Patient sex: M
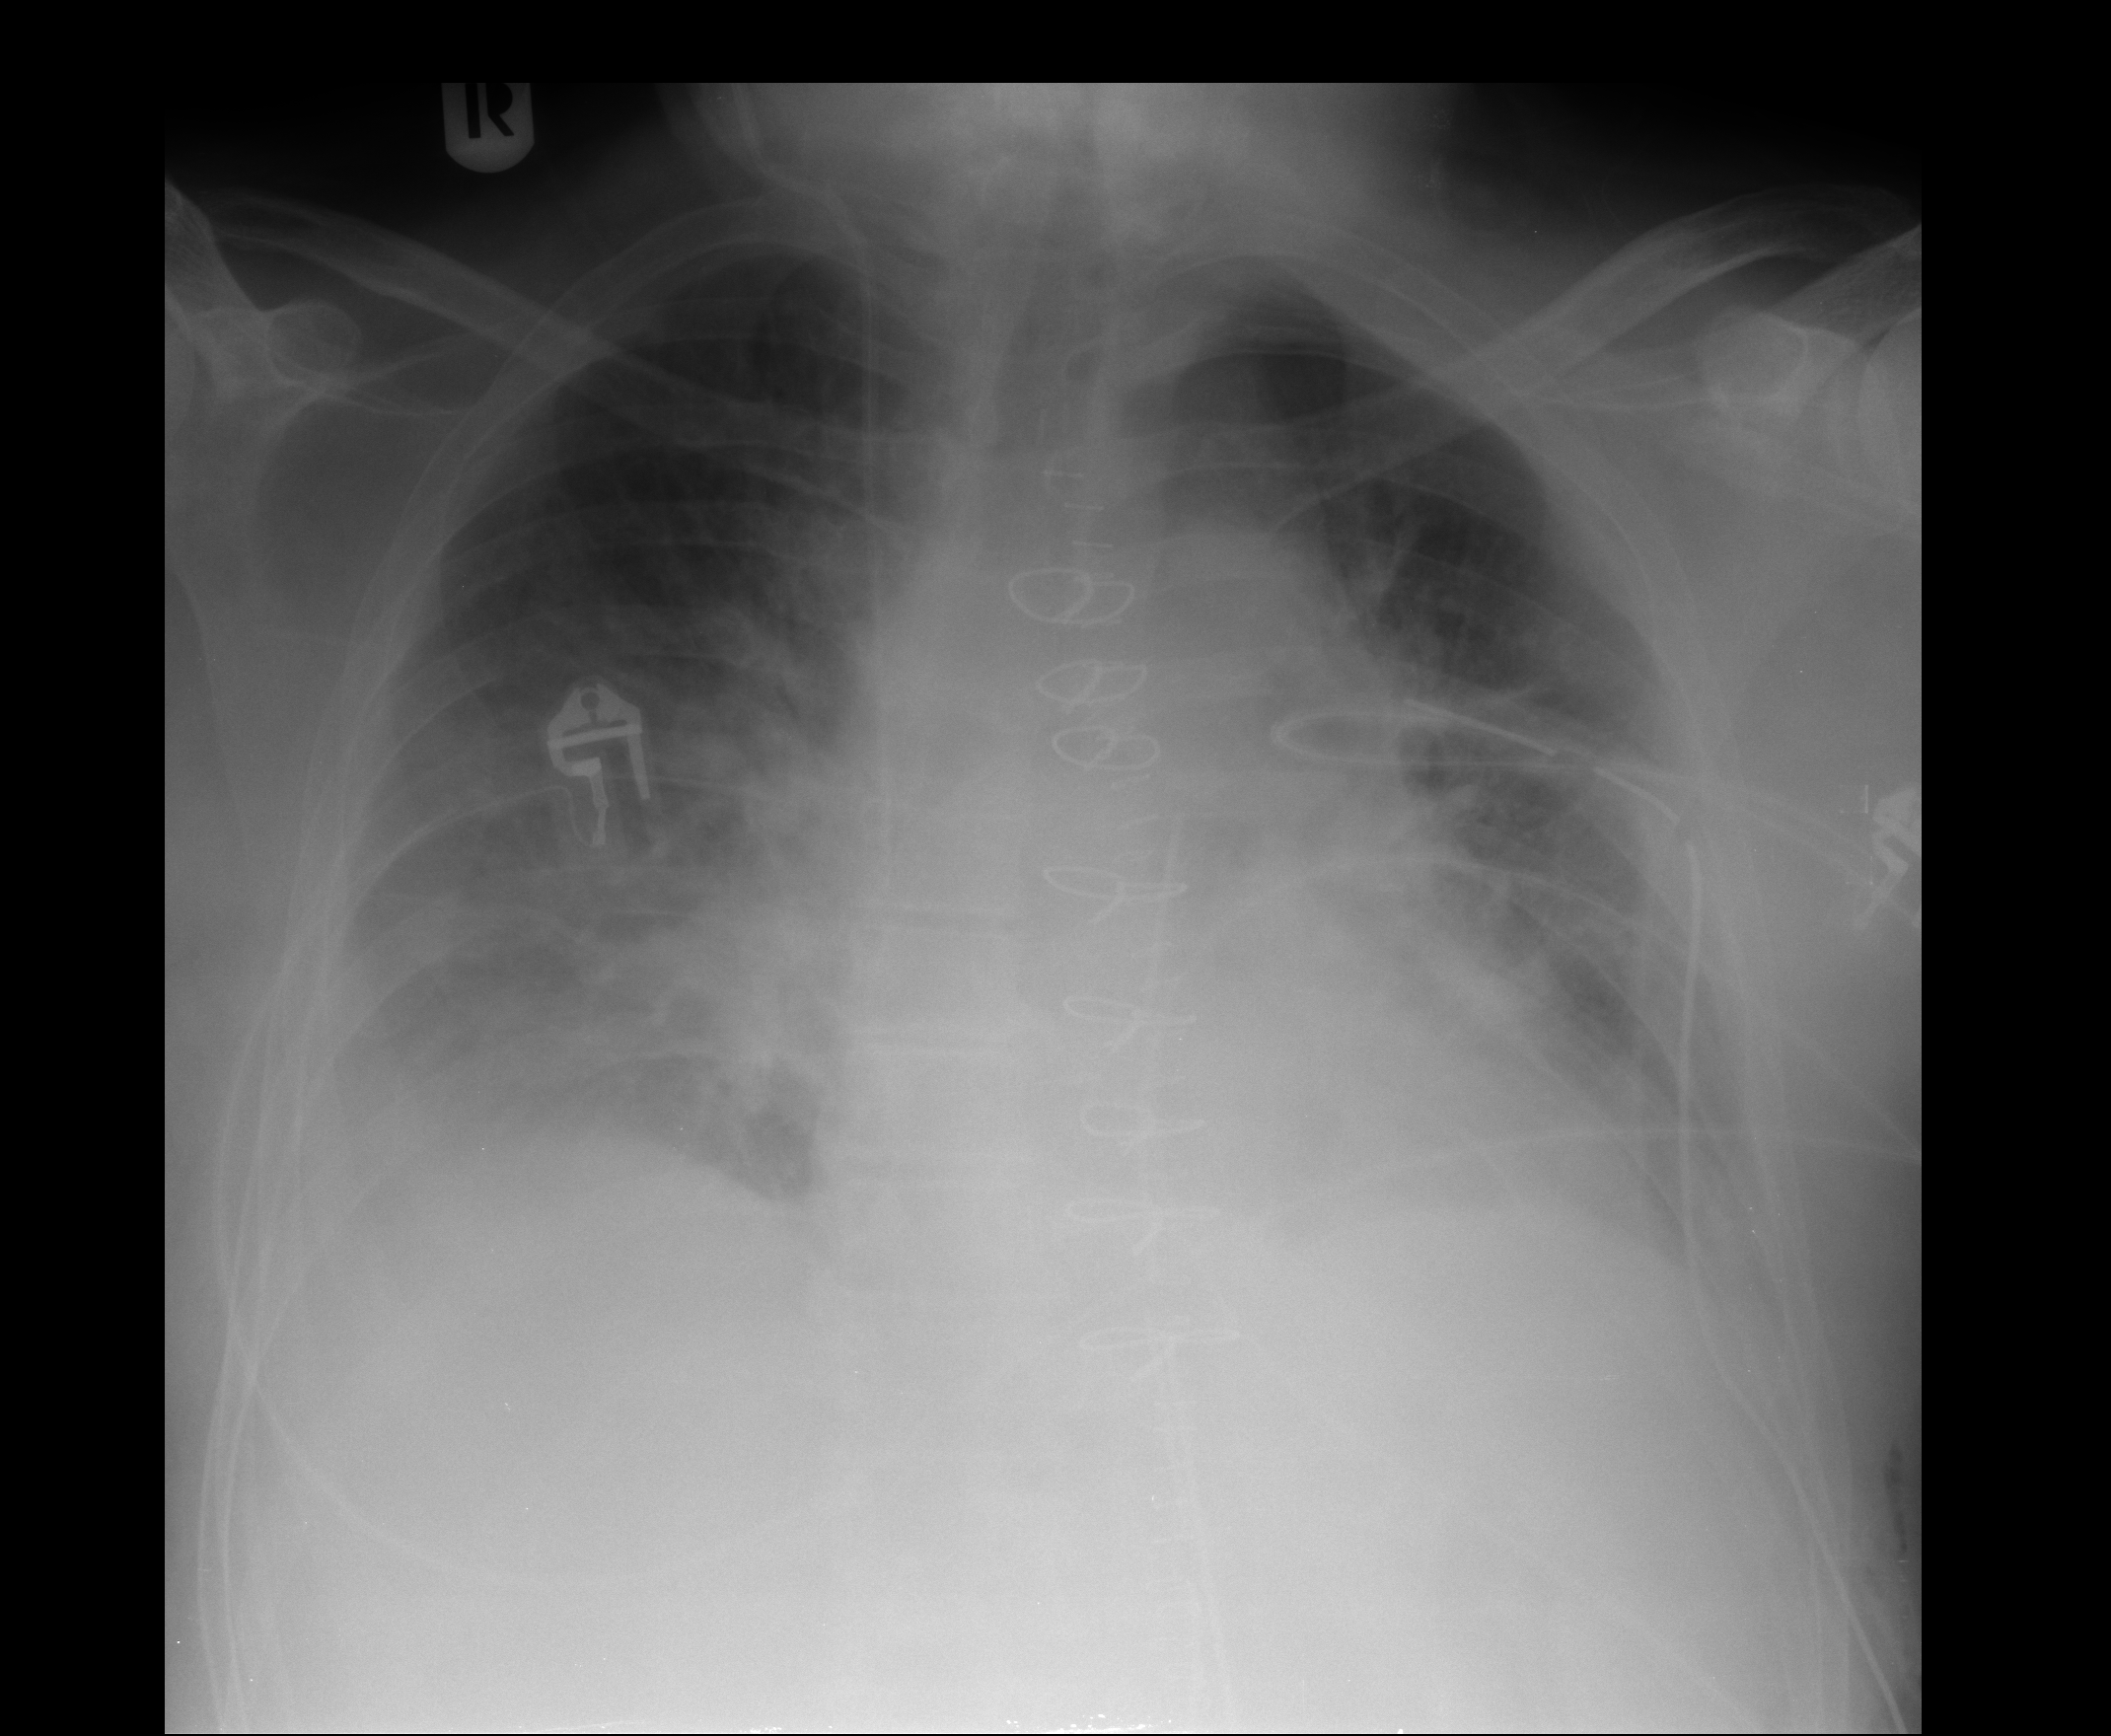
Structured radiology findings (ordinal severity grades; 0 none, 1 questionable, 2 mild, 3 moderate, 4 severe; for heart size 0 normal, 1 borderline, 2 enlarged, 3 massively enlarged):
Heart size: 2
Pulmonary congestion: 2
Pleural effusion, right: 2
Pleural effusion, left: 1
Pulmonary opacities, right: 3
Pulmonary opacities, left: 1
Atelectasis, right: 2
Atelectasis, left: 2